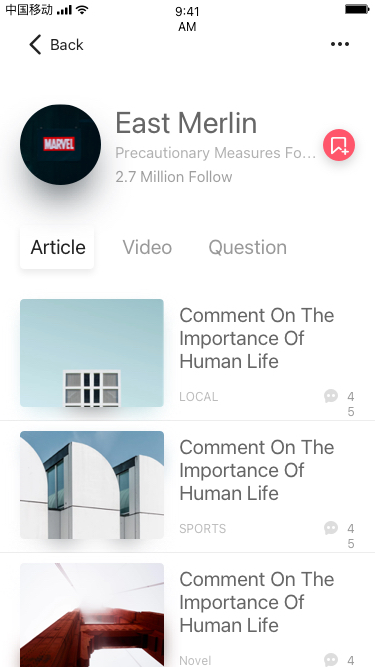
Text in this UI design:
Article
Video
Question
Comment On The Importance Of Human Life
LOCAL
45
Comment On The Importance Of Human Life
SPORTS
45
Comment On The Importance Of Human Life
Novel
45
East Merlin
Precautionary Measures Fo…
2.7 Million Follow
Back